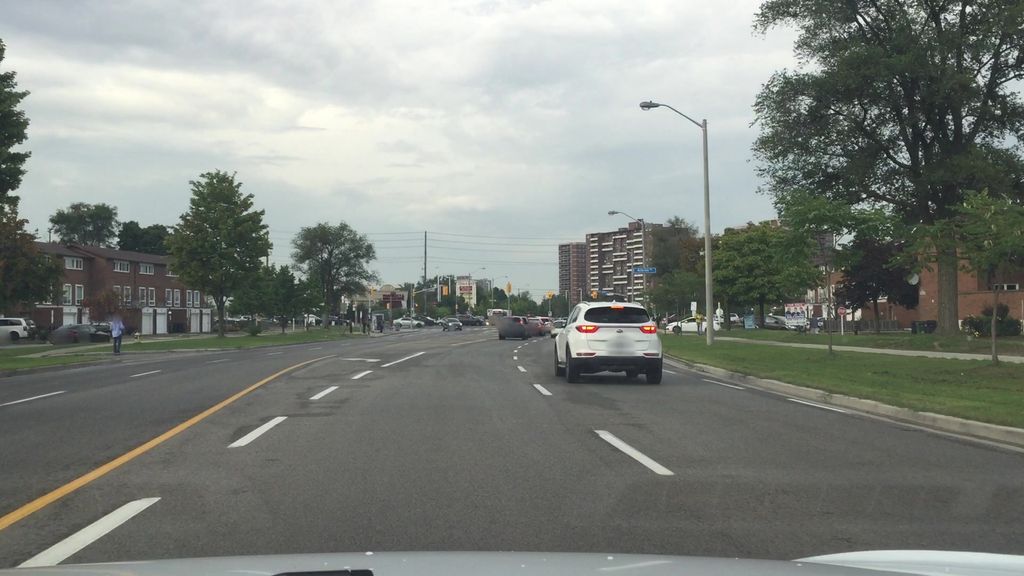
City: toronto